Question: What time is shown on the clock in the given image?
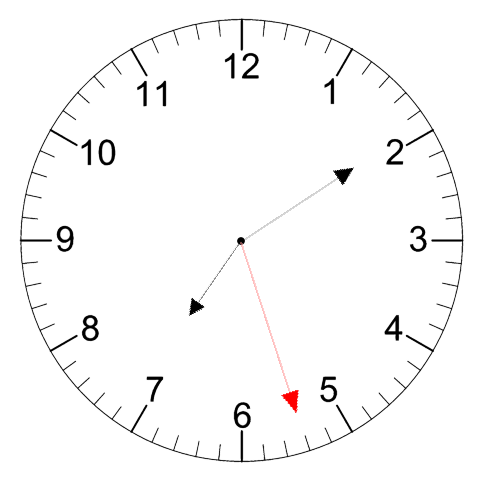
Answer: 07:09:27